Question: I'm quite puzzled by this one, getting this error from firefox.
'''
escape is not a function
'''

Looking at the W3C page, it says it is supported as I thought.
I tried 'escapeURI' instead and this produced the same error.
Any suggestions ?
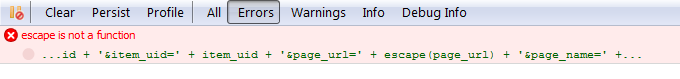
Answer: There is an 'escape' function in DOM level 1 so your code should work. The most likely explanation for the problem is that you have either overwritten it or declared a new 'escape' variable in a local scope. If the latter, then you should be able to get access to it via 'window.escape'.
You shouldn't be using this function anyway; it has been deprecated because it doesn't handle non-ASCII characters very well. Use <URL> instead.